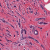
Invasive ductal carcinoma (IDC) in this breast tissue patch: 1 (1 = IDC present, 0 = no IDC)